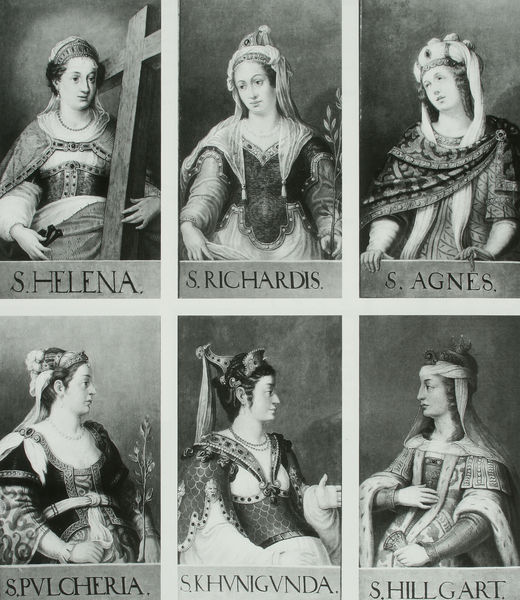
Titel: Halbfigurenbilder, ehemals im südöstlichen Fürstenzimmer des Augsburger Rathauses
Künstler: Johann Matthias Kager
Standort: Augsburg
Institution: Städtische Kunstsammlungen
Schlagwörter: gemälde, gruppe, weiß, frauen, blumen, damen, frau, geste, grau, hintergrund, holz, hüte, kleid, kleider, profil, schmuck, schwarz, blick, gürtel, rose, schleier, tuch, haube, mode, schleife, kappe, augen, bibel, falten, gesicht, haarschmuck, kleidung, bildnis, hände, portrait, porträt, kirche, gewand, adel, gewänder, diadem, adelige, kopfbedeckung, schrift, bilder, kopftuch, inschrift, palmwedel, galerie, glaube, kreuz, religion, zweig, porträts, radierung, stich, richard, kopfputz, schwester, lorbeer, bildnisse, portraits, altar, namen, tracht, christlich, manierismus, kostüme, reichtum, korsett, koenigin, heilige, frauenporträt, sechs, textil, maria, kopfschmuck, haartracht, kaiserin, insignien, helena, abbildungen, tafeln, christ, katholisch, heiligendarstellung, hildegard, stammbaum, attribute, märtyrerinnen, agnes, elena, mitelalter, avant la lettre, bruststücke, exempla, hillgart, koeniglich, kunigunda, kunigunde, musterbogen, pulcheria, reinaissance, richardis, schönheitengalerie, theatervorlagen, heldinnen, st. helena, s.helena, heiliginnen, st. richardis, s. agnes, khunigunda, bilbel